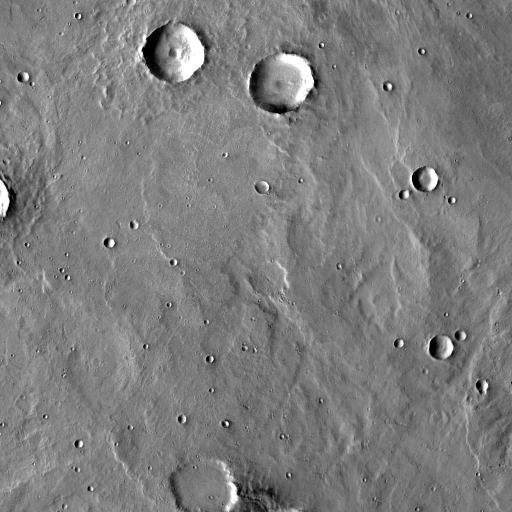
Crater classes present: Background, Other, Layered, Buried, Secondary